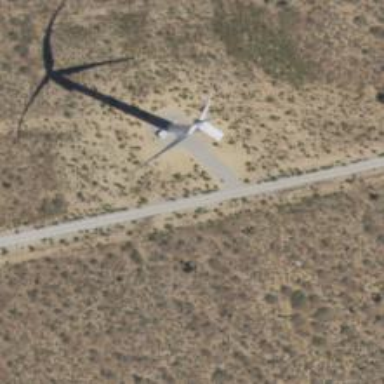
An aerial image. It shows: Wind generator with horizontal axis. The generator is wind turbine.